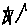
Label: star